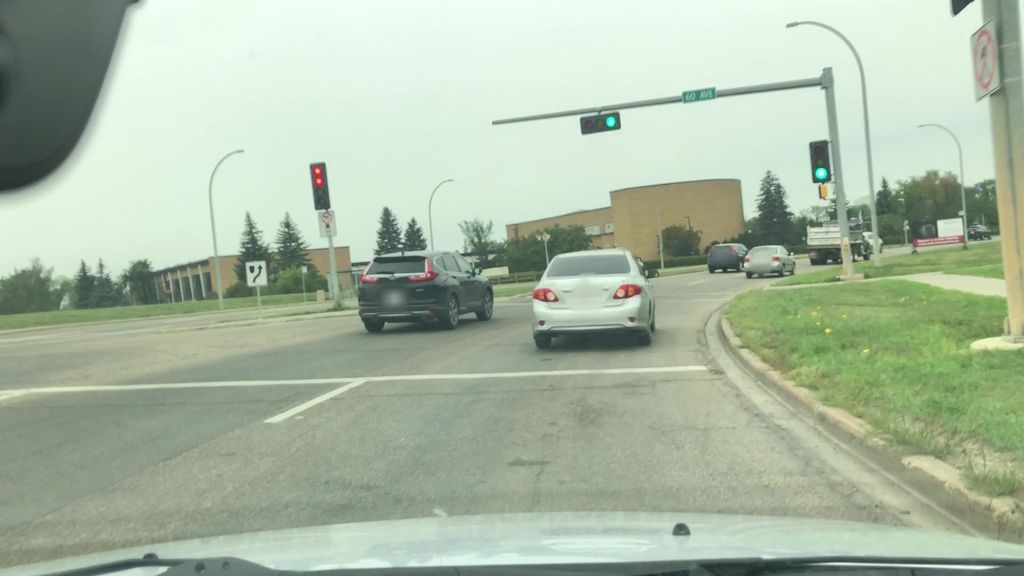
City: edmonton